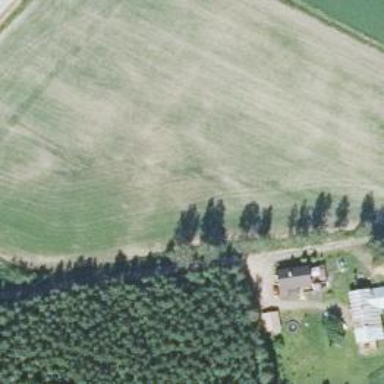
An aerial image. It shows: Farmyard area.